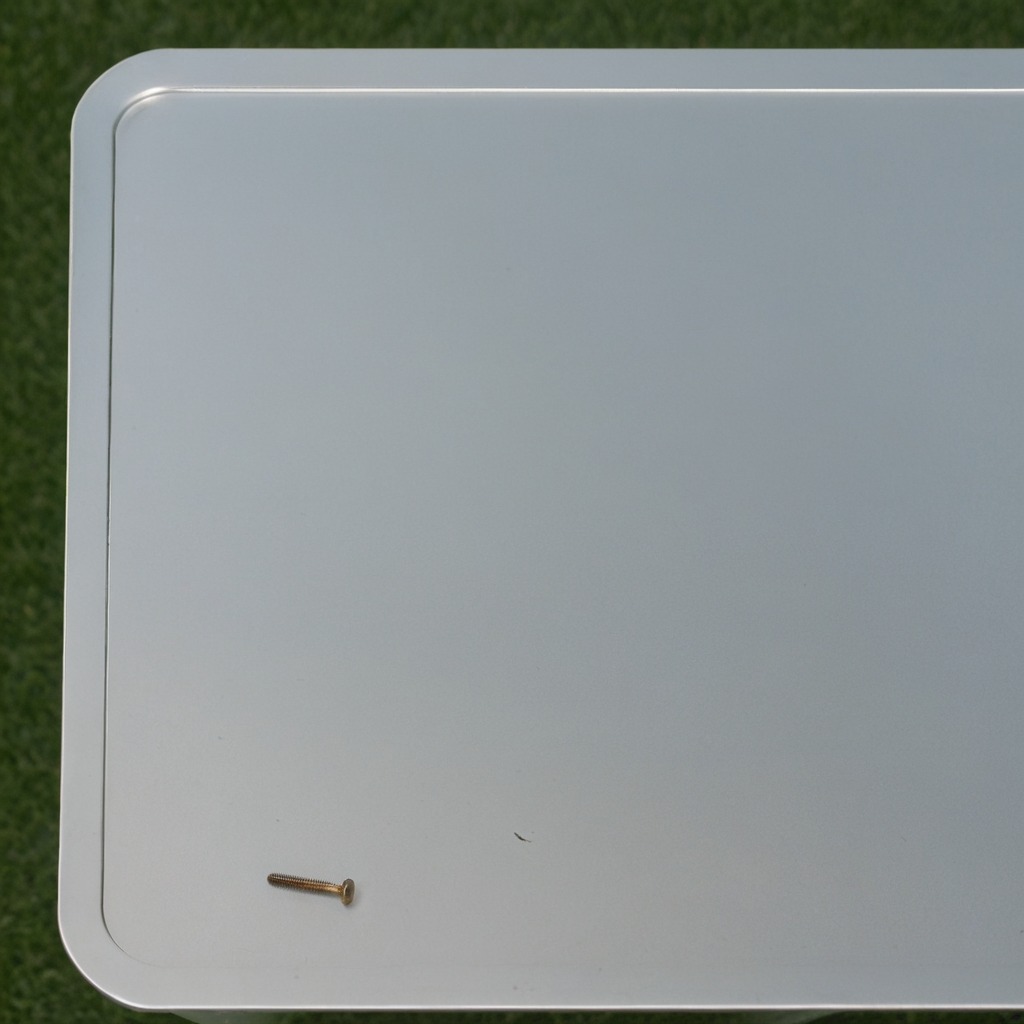
A metal screw is lying on a clean utility table in a temporary outdoor tool station afternoon light present textured surface.